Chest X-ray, PA view. Patient: 59 years old, sex F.
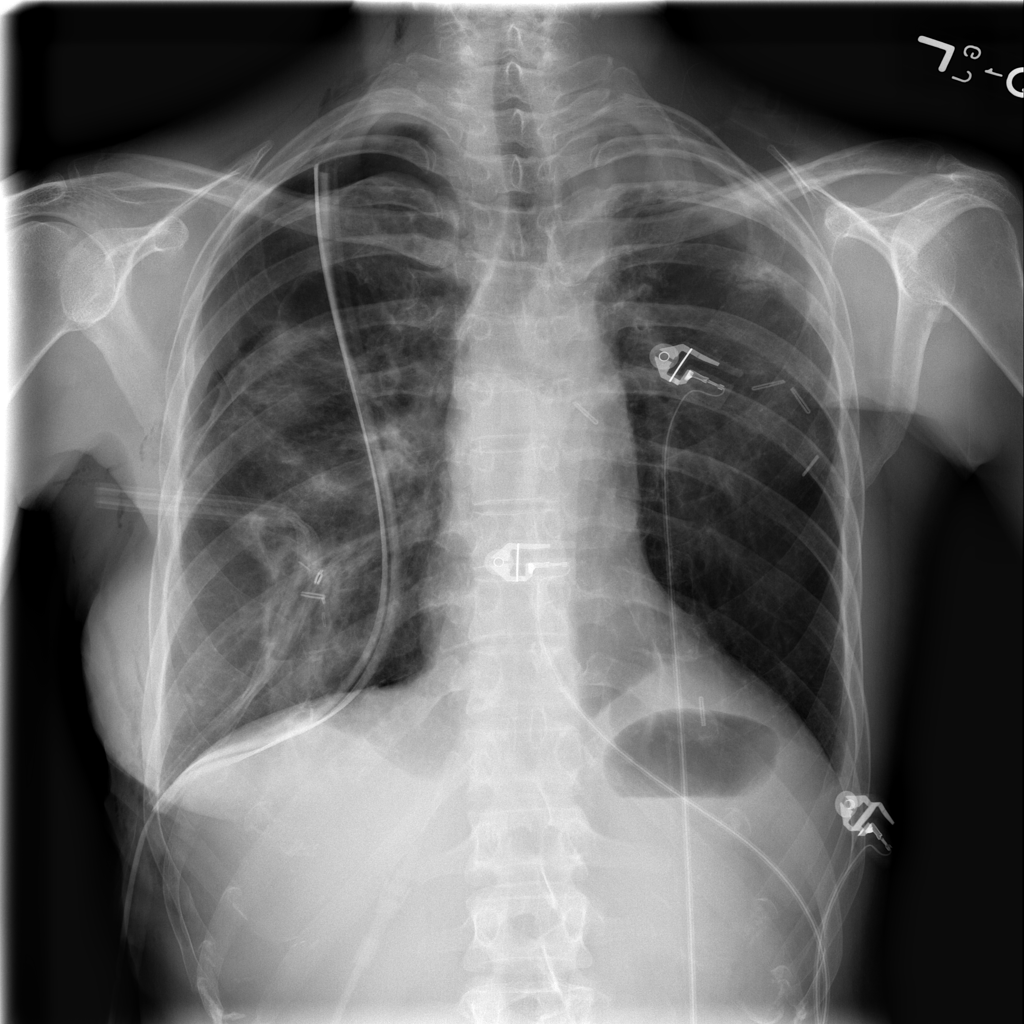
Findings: Pneumothorax